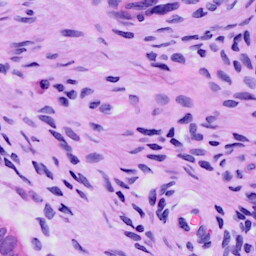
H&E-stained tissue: Cervix